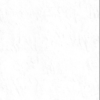
Label: not_dusty